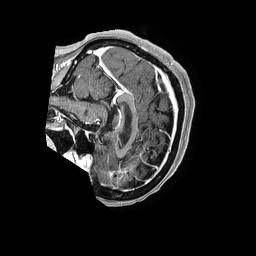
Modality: T1w
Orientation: sagittal
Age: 46
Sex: female
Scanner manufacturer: philips
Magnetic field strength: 1.5 T
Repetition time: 0.007662 s
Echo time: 0.003532 s